Question: I have a class called PointCloud that is a vbo buffer object and I'm rendering a couple of these with different data, one as a sphere and one as a dataset of xyz, the dataset has colors and sphere is without colors. the problem is both seem to share the same colors, instead of having individual sets of colors, the colors for the sphere are actually set as null so I'm confused as to why color is being applied to it.
What I'm trying to do is draw the sphere 'white' while the other pointcloud is it's respective color.

if you can't see the image try this (<URL>
<URL>
My question is can anybody explain why this is happening and what I'm doing wrong?
here is the pointcloud class:
'''
using System;
using OpenTK.Graphics.OpenGL;
using OpenTK;
internal class PointCloud : IDisposable
{
protected int[] vbo_id = new int[2];
protected int vbo_size;
public bool HasColor;
public float[] Vertices = null;
public int[] Colors = null;
public float PointSize { get; set; }
public bool Visible { get; set; }
~PointCloud()
{
EmptyBuffer();
}
private void EmptyBuffer()
{
Vertices = (float[])null;
Colors = (int[])null;
}
public void Delete()
{
Dispose();
}
public PointCloud(float[] points)
{
this.vbo_size = points.Length;
GL.GenBuffers(2, this.vbo_id);
GL.BindBuffer(BufferTarget.ArrayBuffer, this.vbo_id[0]);
GL.BufferData<float>(BufferTarget.ArrayBuffer, new IntPtr(points.Length * BlittableValueType.StrideOf<float>(points)), points, BufferUsageHint.StaticDraw);
Vertices = points;
}
public void ApplyColorMap(int[] colors)
{
GL.BindBuffer(BufferTarget.ArrayBuffer, this.vbo_id[1]);
GL.BufferData<int>(BufferTarget.ArrayBuffer, new IntPtr(colors.Length * BlittableValueType.StrideOf<int>(colors)), colors, BufferUsageHint.StaticDraw);
Colors = colors;
this.HasColor = true;
}
public void Render(FrameEventArgs e)
{
GL.EnableClientState(ArrayCap.VertexArray);
GL.BindBuffer(BufferTarget.ArrayBuffer, this.vbo_id[0]);
GL.VertexPointer(3, VertexPointerType.Float, Vector3.SizeInBytes, new IntPtr(0));
GL.DrawArrays(BeginMode.Points, 0, this.vbo_size);
if (!this.HasColor)
{
return;
}
GL.BindBuffer(BufferTarget.ArrayBuffer, this.vbo_id[1]);
GL.ColorPointer(4, ColorPointerType.UnsignedByte, 4, IntPtr.Zero);
GL.EnableClientState(ArrayCap.ColorArray);
}
public void Dispose()
{
EmptyBuffer();
GL.DeleteBuffers(vbo_id.Length, vbo_id);
this.vbo_id = new int[2];
}
}
'''
this is my render code:
'''
protected override void OnRenderFrame(FrameEventArgs e)
{
base.OnRenderFrame(e);
GL.MatrixMode(MatrixMode.Modelview);
GL.Clear(ClearBufferMask.DepthBufferBit | ClearBufferMask.ColorBufferBit);
GL.LoadMatrix(ref this.CameraMatrix);
GL.PushMatrix();
this.pointclouds.ForEach((Action<PointCloud>)(i =>
{
//blend
GL.Enable(EnableCap.Blend);
if (i.Visible)
{
GL.PushMatrix();
GL.PointSize(2.0f);
if (!i.HasColor)
{
GL.Color4(Color.White);
}
i.Render(e);
GL.PopMatrix();
}
}));
GL.PopMatrix();
}
'''
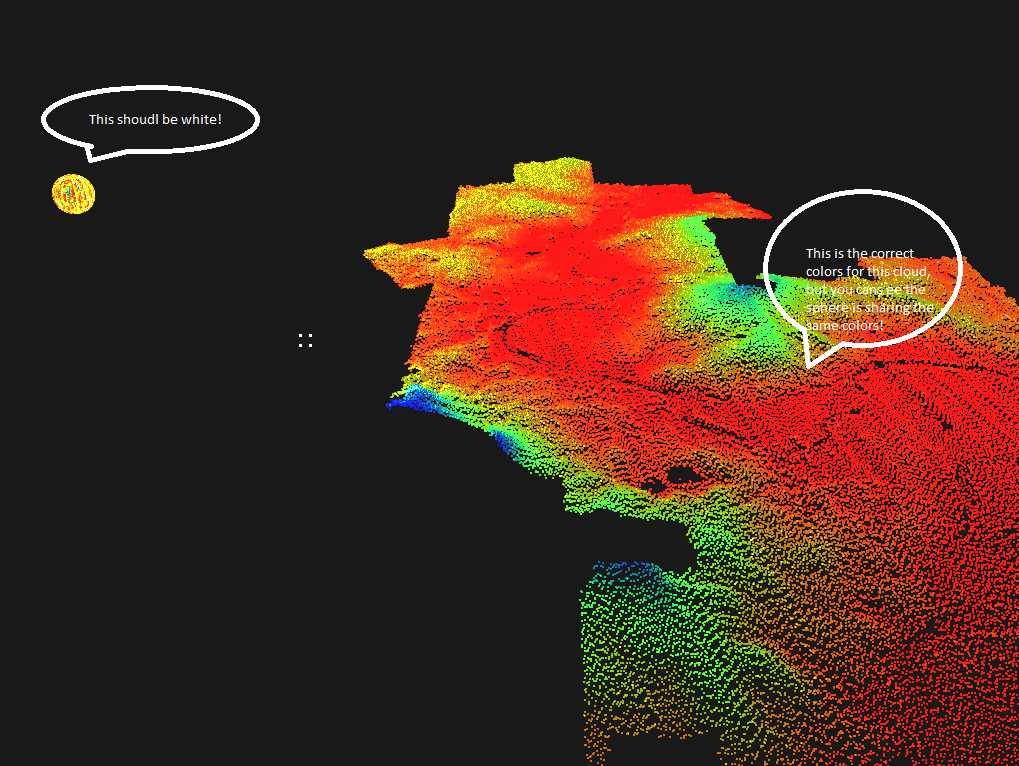
Answer: The reason that it is not working is that you never disable clientState(ArrayCap.ColorArray). This will cause OpenGL to reuse this information endlessly.
A good approach is before you leave your render method to ALWAYS disable all client states that you enabled at the beginning of your function.
In your case you can simplify things by removing your color VBO completely, since your points only have a single color anyway. You already try to do this for !hasColor case anyway
Secondly, and I'm not sure if it was on purpose. In your render function you never set the correct color: When you call drawArrays you sent the information to the GPU, and after that you load the colors. This will cause the next point to have the previous color.
Something like this:
'''
public void Render(FrameEventArgs e)
{
GL.EnableClientState(ArrayCap.VertexArray);
GL.BindBuffer(BufferTarget.ArrayBuffer, this.vbo_id[0]);
GL.VertexPointer(3, VertexPointerType.Float, Vector3.SizeInBytes, new IntPtr(0));
if (!this.HasColor) GL.Color4f(0,0,0);
else GL.Color4f(putcolorvalue);
GL.DrawArrays(BeginMode.Points, 0, this.vbo_size);
GL.DisableClientState(ArrayCap.VertexArray);
}
'''